Question: For this Measure i would always only need the incoming Tree into a Vertex.
First Part i would have to calculate all shortest Path to a Vertex, And Sum them up in a special Way, all with a shortestPath=1 Would count as 1 all with a shortestPath=2 would count as 1/2, all with shortestPath=3 as 1/3 and so on. Then they should be summed up to a Value which we now call x.
After this is done for the complete Graph, there should be a function which would take x and calculate
x/sum(y) y would be all calculated Values from above minus the one we are currently Working on.
My initial Data is:
'''
library(igraph)
From <- c(1,2,3,4,5,6,7,8)
To <- c(NA,1,2,3,2,NA,6,7)
Data <- data.frame(From,To)
Network <- graph.data.frame(Data[,c("From","To")],directed=TRUE)
Network<- Network - "NA"
plot(Network)
'''

At the end it should look like similar to this
'''
From <- c(1,2,3,4,5,6,7,8)
To <- c(NA,1,2,3,2,NA,6,7)
ValueX<- c(2.333, 2.5, 1, 0, 0, 1.5, 1, 0)
FinalMeasure<- c(2.333/(2.5+1+0+0), 2.5/(2.333+1+0+0), 1/(2.333+2.5+0+0), 0/(2.333+2.5+1+0), 0/(2.333+2.5+1+0), 1.5/(1+0), 1/(1.5+0), 0/(1.5+1))
NewData<- data.frame(From,To, ValueX, FinalMeasure)
'''
My first Idea was to build a function with clusters() and shortest.paths() but i have no idea how i could do it.
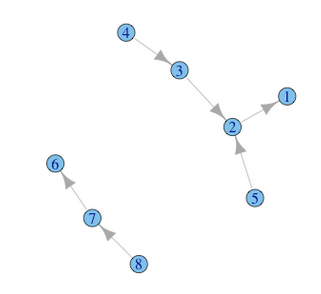
Answer: It appears that you can calculate 'ValueX' and 'FinalMeasure' with this code
'''
pp <- 1/shortest.paths(Network, mode="out")
pp[!is.finite(pp)]<-0
ValueX <- colSums(pp)
FinalMeasure <- ave(dd, clusters(Network)$membership, FUN=function(x) x/(sum(x)-x))
'''
So your final table is
'''
NewData<- data.frame(From,To, ValueX, FinalMeasure)
# From To ValueX FinalMeasure
# 1 1 NA 2.333333 <PHONE>
# 2 2 1 2.500000 <PHONE>
# 3 3 2 1.000000 <PHONE>
# 4 4 3 0.000000 <PHONE>
# 5 5 2 0.000000 <PHONE>
# 6 6 NA 1.500000 <PHONE>
# 7 7 6 1.000000 <PHONE>
# 8 8 7 0.000000 <PHONE>
'''